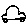
Label: car